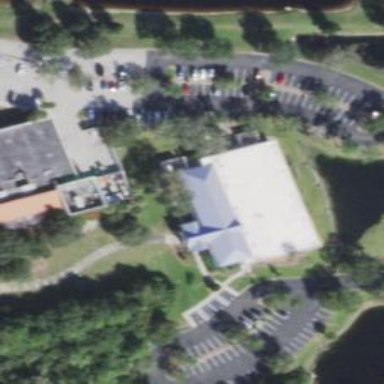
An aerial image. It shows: Healthcare clinic is depicted in the image.